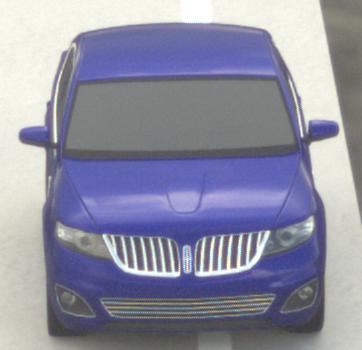
Make: Lincoln
Model: MKS
Detailed model: -
Model produced from: 2008
Model produced until: 2011
Doors: 4
Color: blue
Road condition: dry road
Daytime: morning or afternoon
Contrast: low contrast